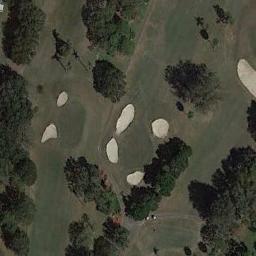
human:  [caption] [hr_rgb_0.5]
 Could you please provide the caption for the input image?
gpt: There are a few bunkers and a few paths on the large green lawn on the golf course and many trees .

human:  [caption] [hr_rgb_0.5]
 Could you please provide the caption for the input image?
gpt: There are six bunkers scattered along the road .

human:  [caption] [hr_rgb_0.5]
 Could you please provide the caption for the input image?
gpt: There are lots of  trees beside the golf course .

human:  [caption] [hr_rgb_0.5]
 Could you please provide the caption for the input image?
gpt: The golf course has some putting greens, Fairways, Barrier trees and sandpits .

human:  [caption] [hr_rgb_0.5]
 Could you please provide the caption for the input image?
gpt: There are some bunkers and green trees on the golf course .